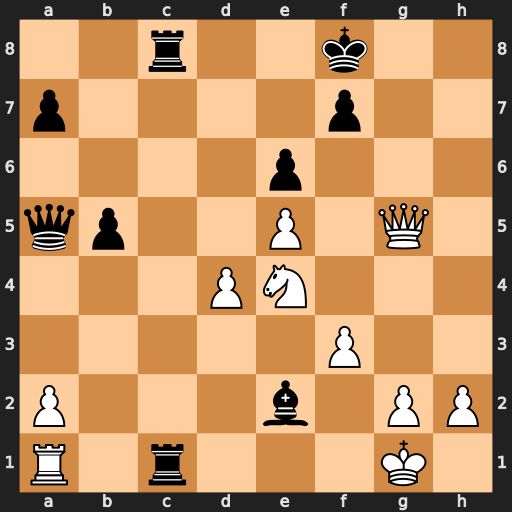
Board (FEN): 2r2k2/p4p2/4p3/qp2P1Q1/3PN3/5P2/P3b1PP/R1r3K1
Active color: w
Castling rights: -
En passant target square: -
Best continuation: Rxc1 Rxc1+ Qxc1